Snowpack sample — Buffalo Mountain, Silverthorne, Colorado, USA (1/25/25, 10:11 AM MST)
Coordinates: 39.6222, -106.1139
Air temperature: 22 °F
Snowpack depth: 110 cm
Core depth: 40 cm
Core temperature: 46.4 °F
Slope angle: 12°, slope face: 102°
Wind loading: high
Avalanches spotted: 0
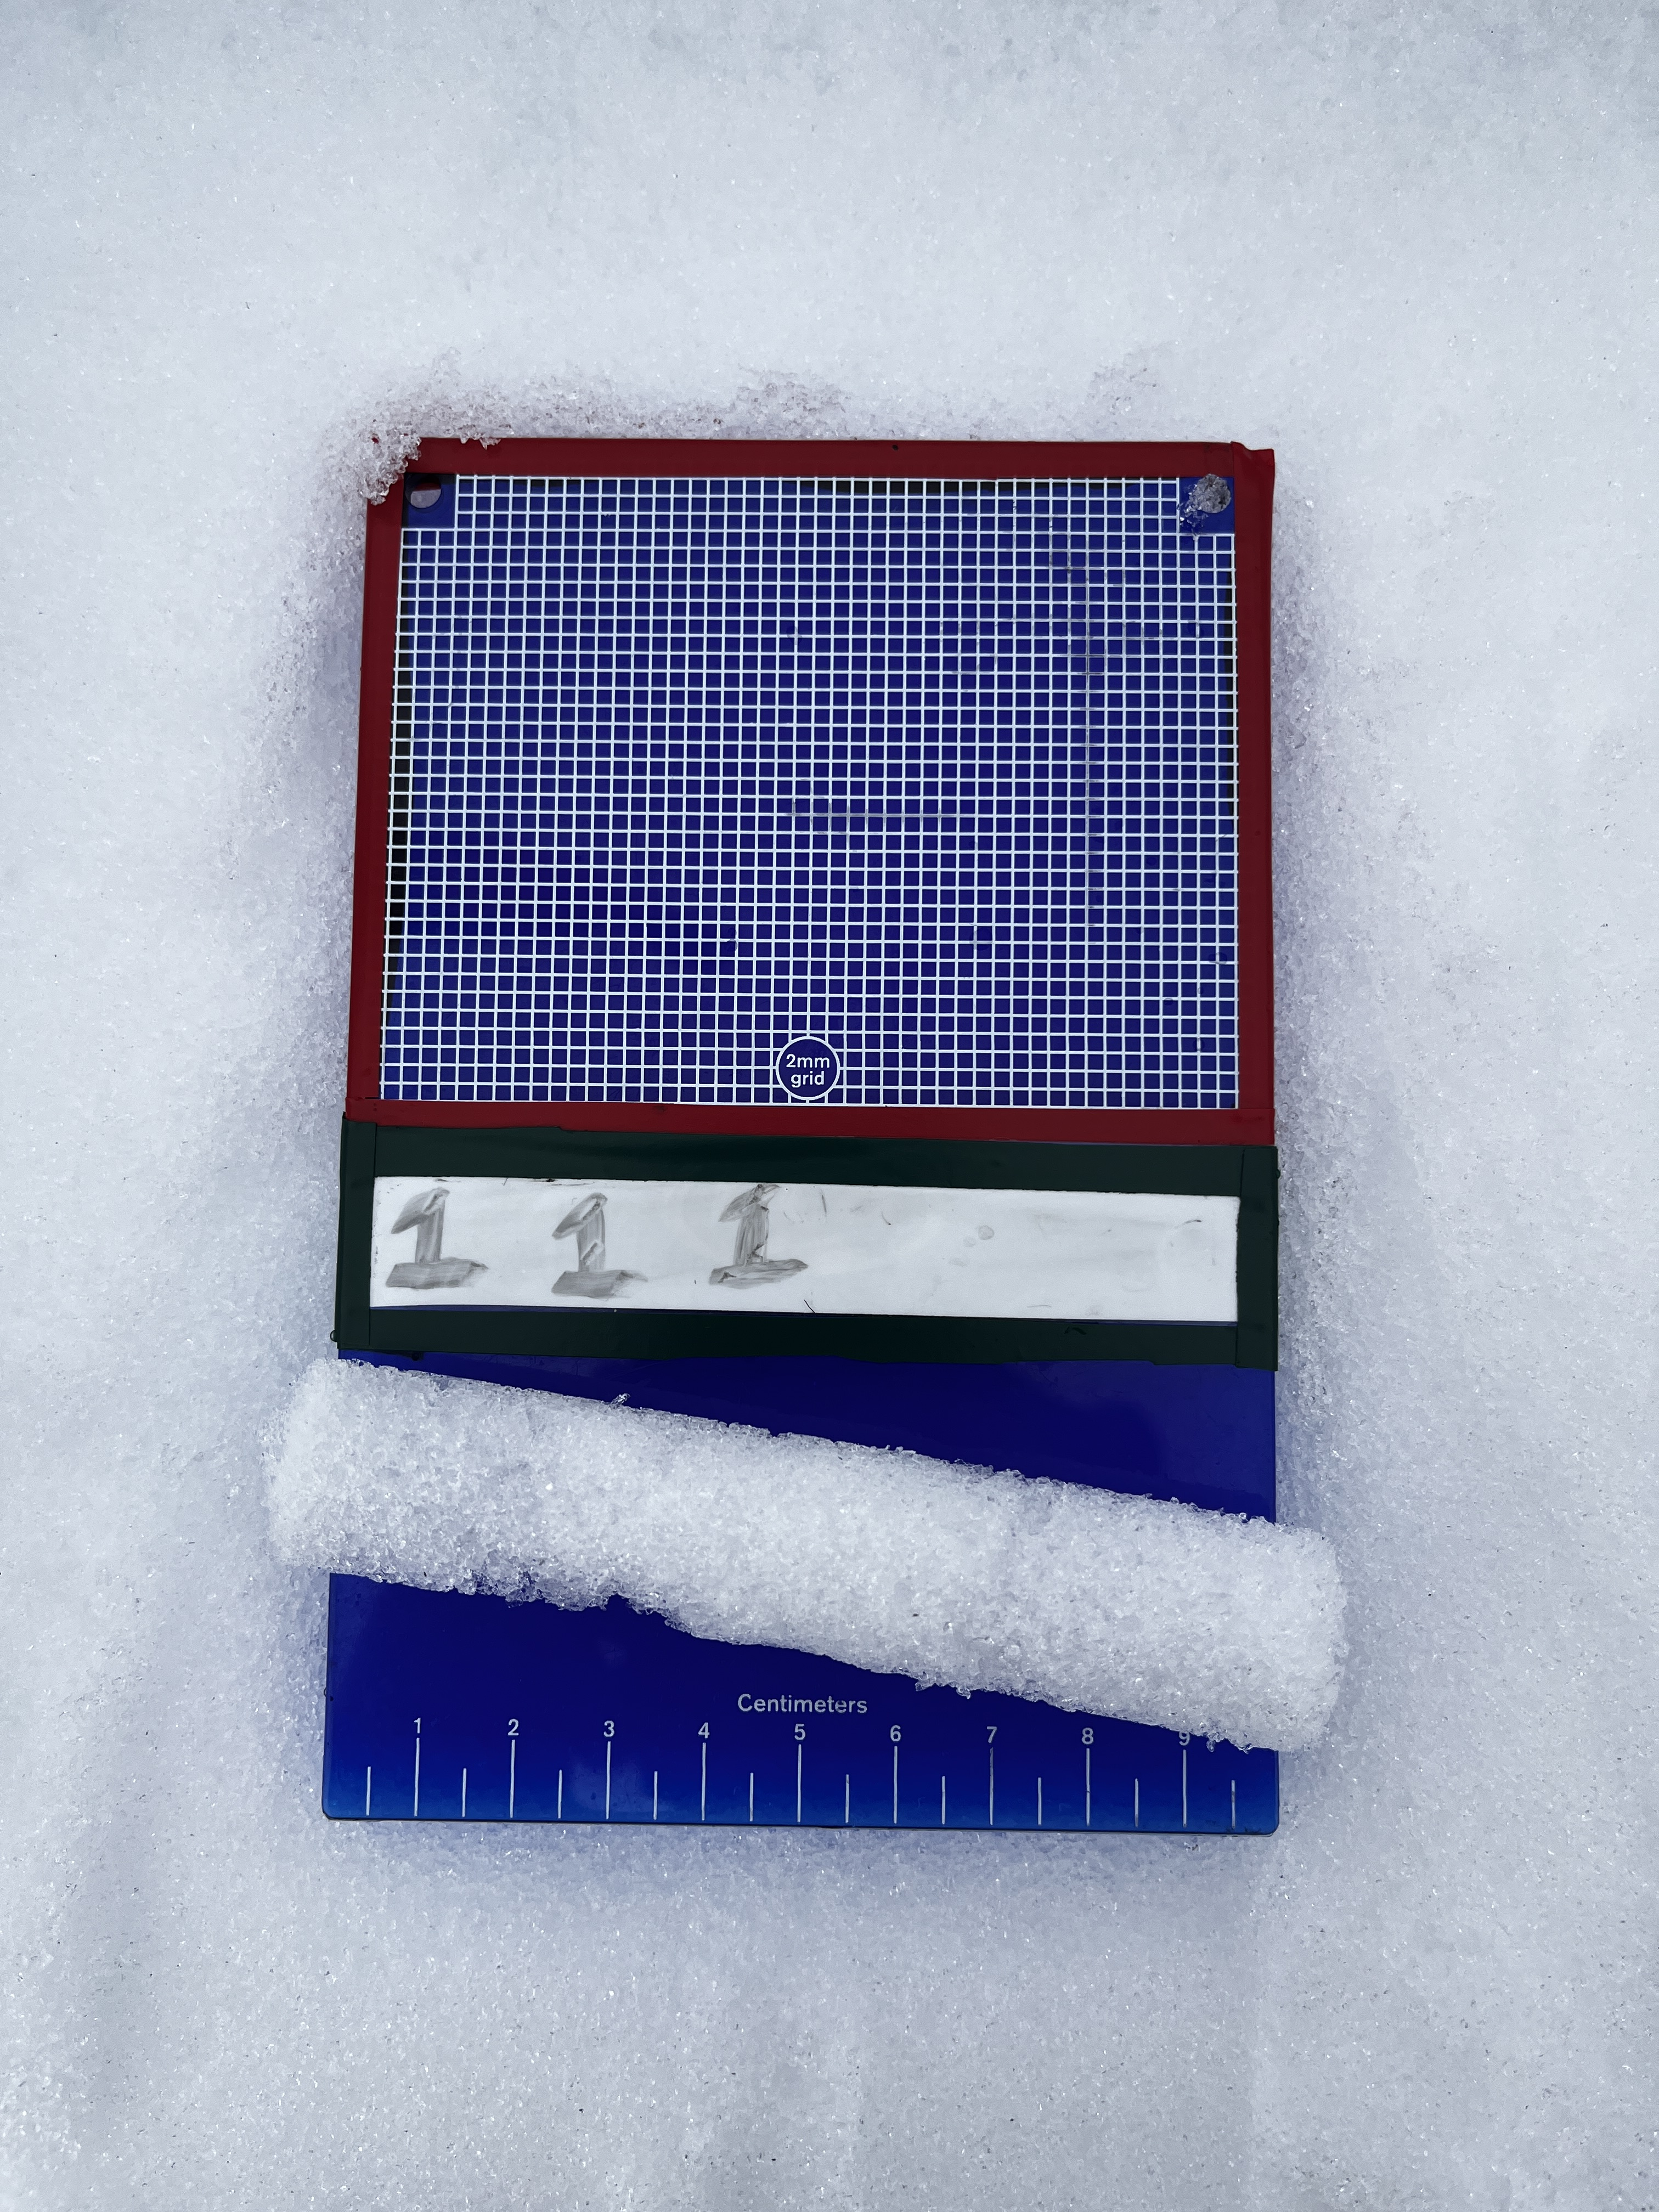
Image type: crystal_card
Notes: No avalanches nearby, collected on the outskirts of a fire break 15 meters from the treeline, on way to Buffalo and Red Mountain